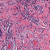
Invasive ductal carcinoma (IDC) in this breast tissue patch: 0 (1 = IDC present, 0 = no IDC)